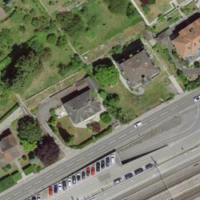
EUNIS habitat code: 54
Species observed at this site:
Plantago major